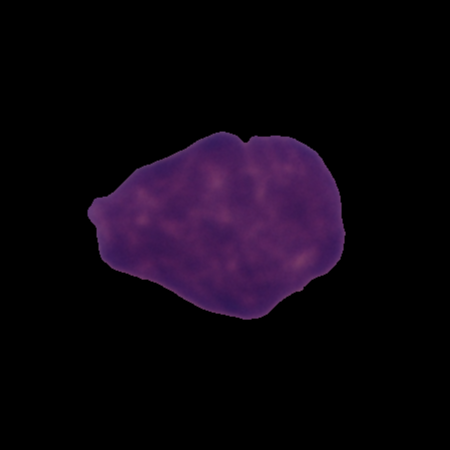
Label: cancer